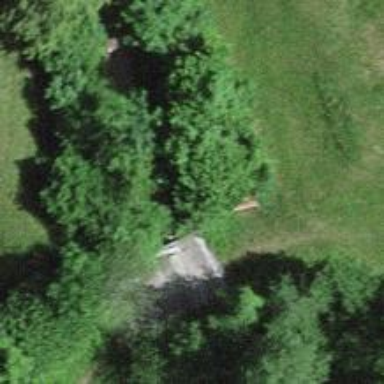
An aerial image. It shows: Bench.